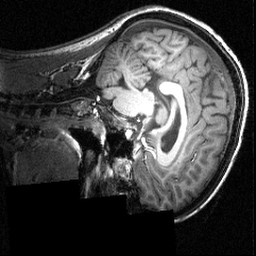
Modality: T1w
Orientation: sagittal
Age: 21
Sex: female
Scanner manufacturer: siemens
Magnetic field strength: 3.951 T
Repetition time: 1.5 s
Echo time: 0.00335 s